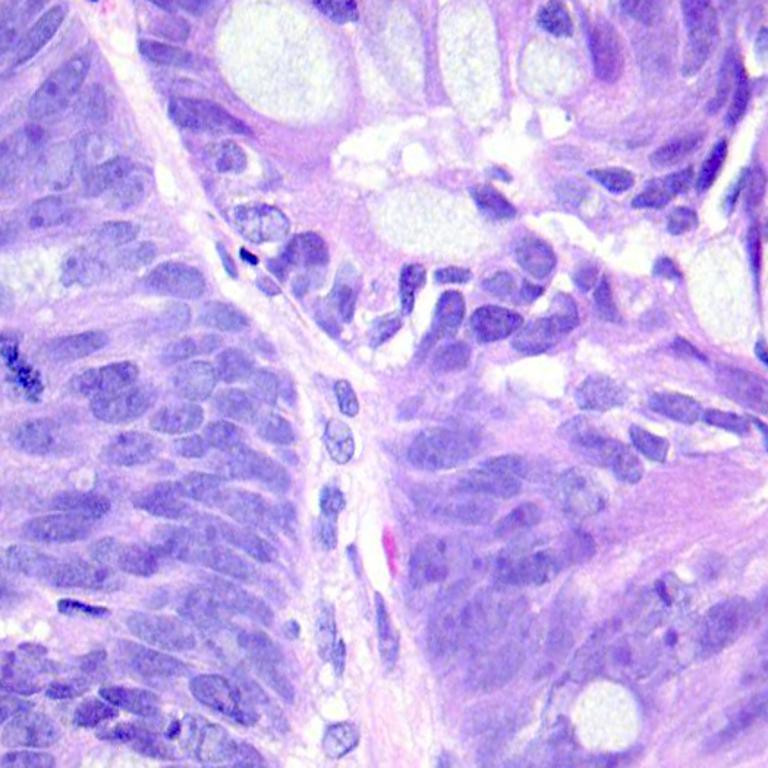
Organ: colon
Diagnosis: adenocarcinomas